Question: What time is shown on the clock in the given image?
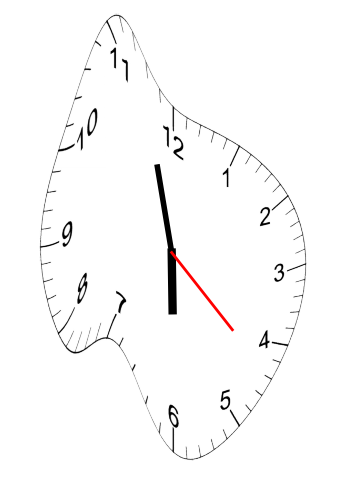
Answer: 05:57:22